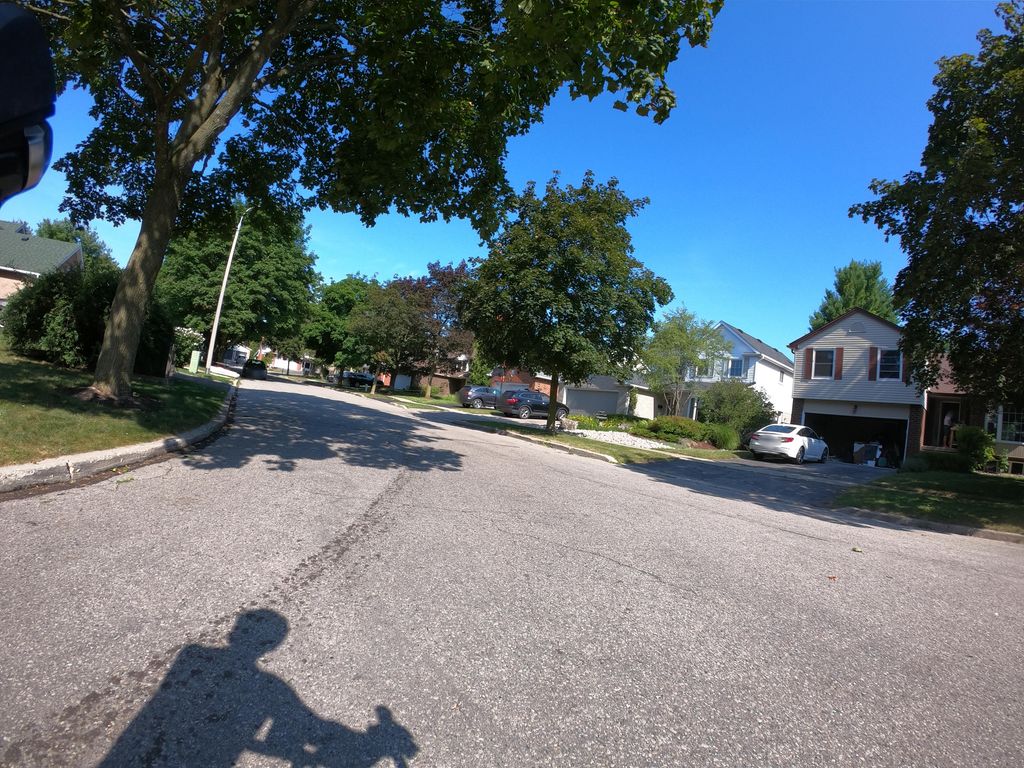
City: kitchener-waterloo